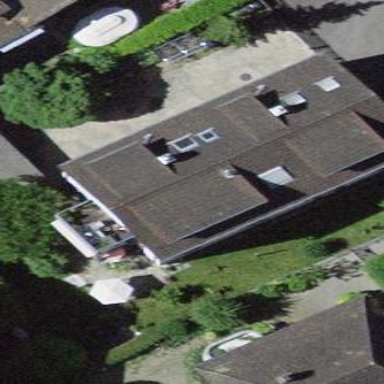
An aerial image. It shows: Gabled building with white exterior. The roof is oriented along the building and has brown color.